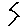
Label: zigzag